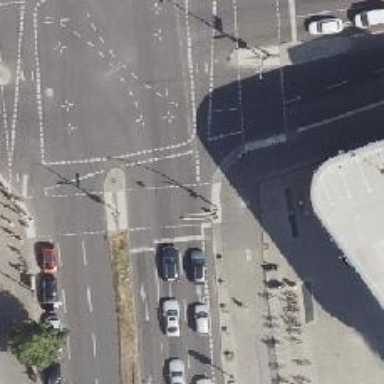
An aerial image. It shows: Crossing with traffic signals.